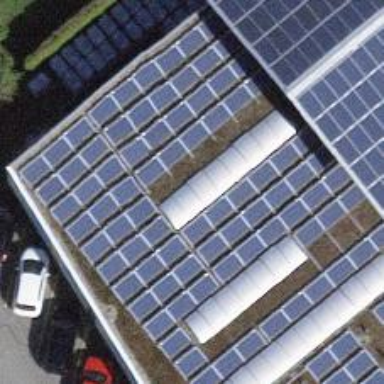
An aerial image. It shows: Solar power generator.